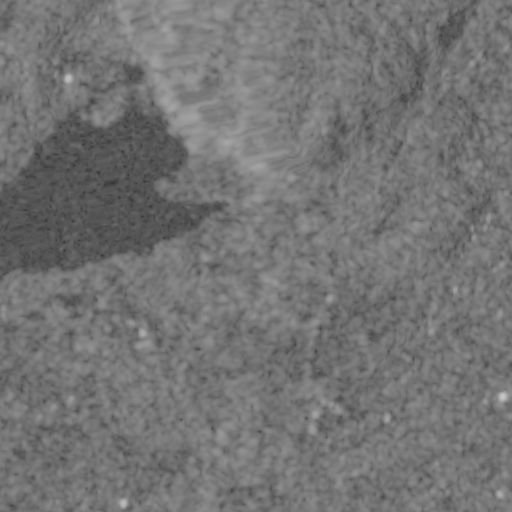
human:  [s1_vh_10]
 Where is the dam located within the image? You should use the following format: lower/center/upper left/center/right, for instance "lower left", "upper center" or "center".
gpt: The dam is located in the lower left of the image.
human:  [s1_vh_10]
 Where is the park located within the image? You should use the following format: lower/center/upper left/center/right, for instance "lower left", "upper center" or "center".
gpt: The park is located in the lower of the image.
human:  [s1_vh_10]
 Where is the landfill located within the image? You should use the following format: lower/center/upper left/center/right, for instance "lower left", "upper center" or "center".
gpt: There is no landfill in the image.

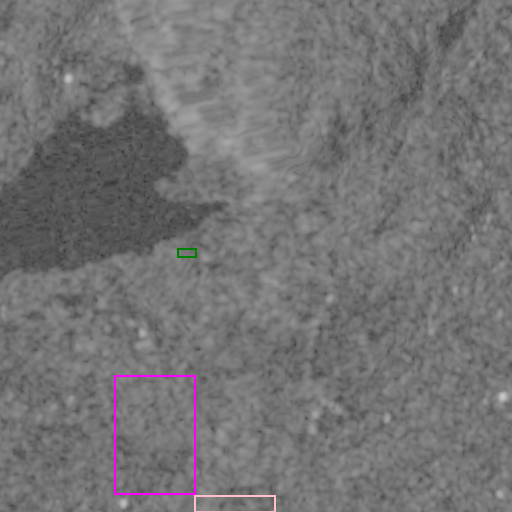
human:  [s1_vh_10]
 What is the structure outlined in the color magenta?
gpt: The structure outlined in magenta is a crop field.
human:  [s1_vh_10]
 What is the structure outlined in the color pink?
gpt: The structure outlined in pink is a park.
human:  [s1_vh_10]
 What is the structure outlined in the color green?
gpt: The structure outlined in green is a parking lot.
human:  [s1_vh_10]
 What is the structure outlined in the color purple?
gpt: There is no purple outline.